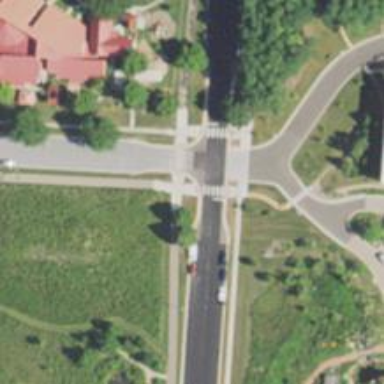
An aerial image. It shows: Marked crossing on asphalt footway.